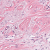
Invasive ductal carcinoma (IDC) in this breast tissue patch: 1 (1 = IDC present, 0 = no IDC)